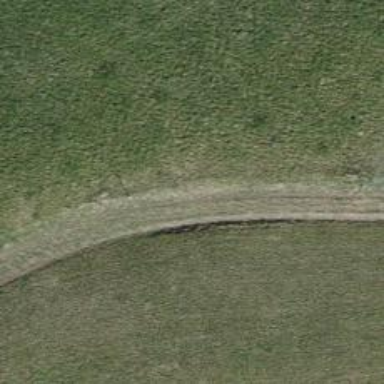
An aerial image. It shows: Footway with grade4 tracktype and grass surface.